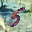
Label: 5